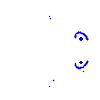
Particle: kaon